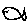
Label: fish